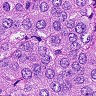
Metastatic tissue present: yes